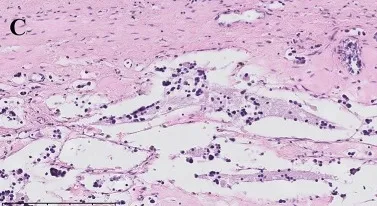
Histopathological images. (C) Neuroblastoma, Schwannian stroma:poor, differentiating subtype: scant differentiating neuroblasts and neuropil in the background. HE, magnification 200x.
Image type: pathology (h&e)